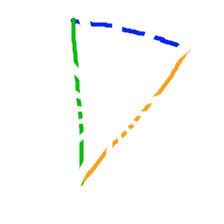
Shape: triangle